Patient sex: M
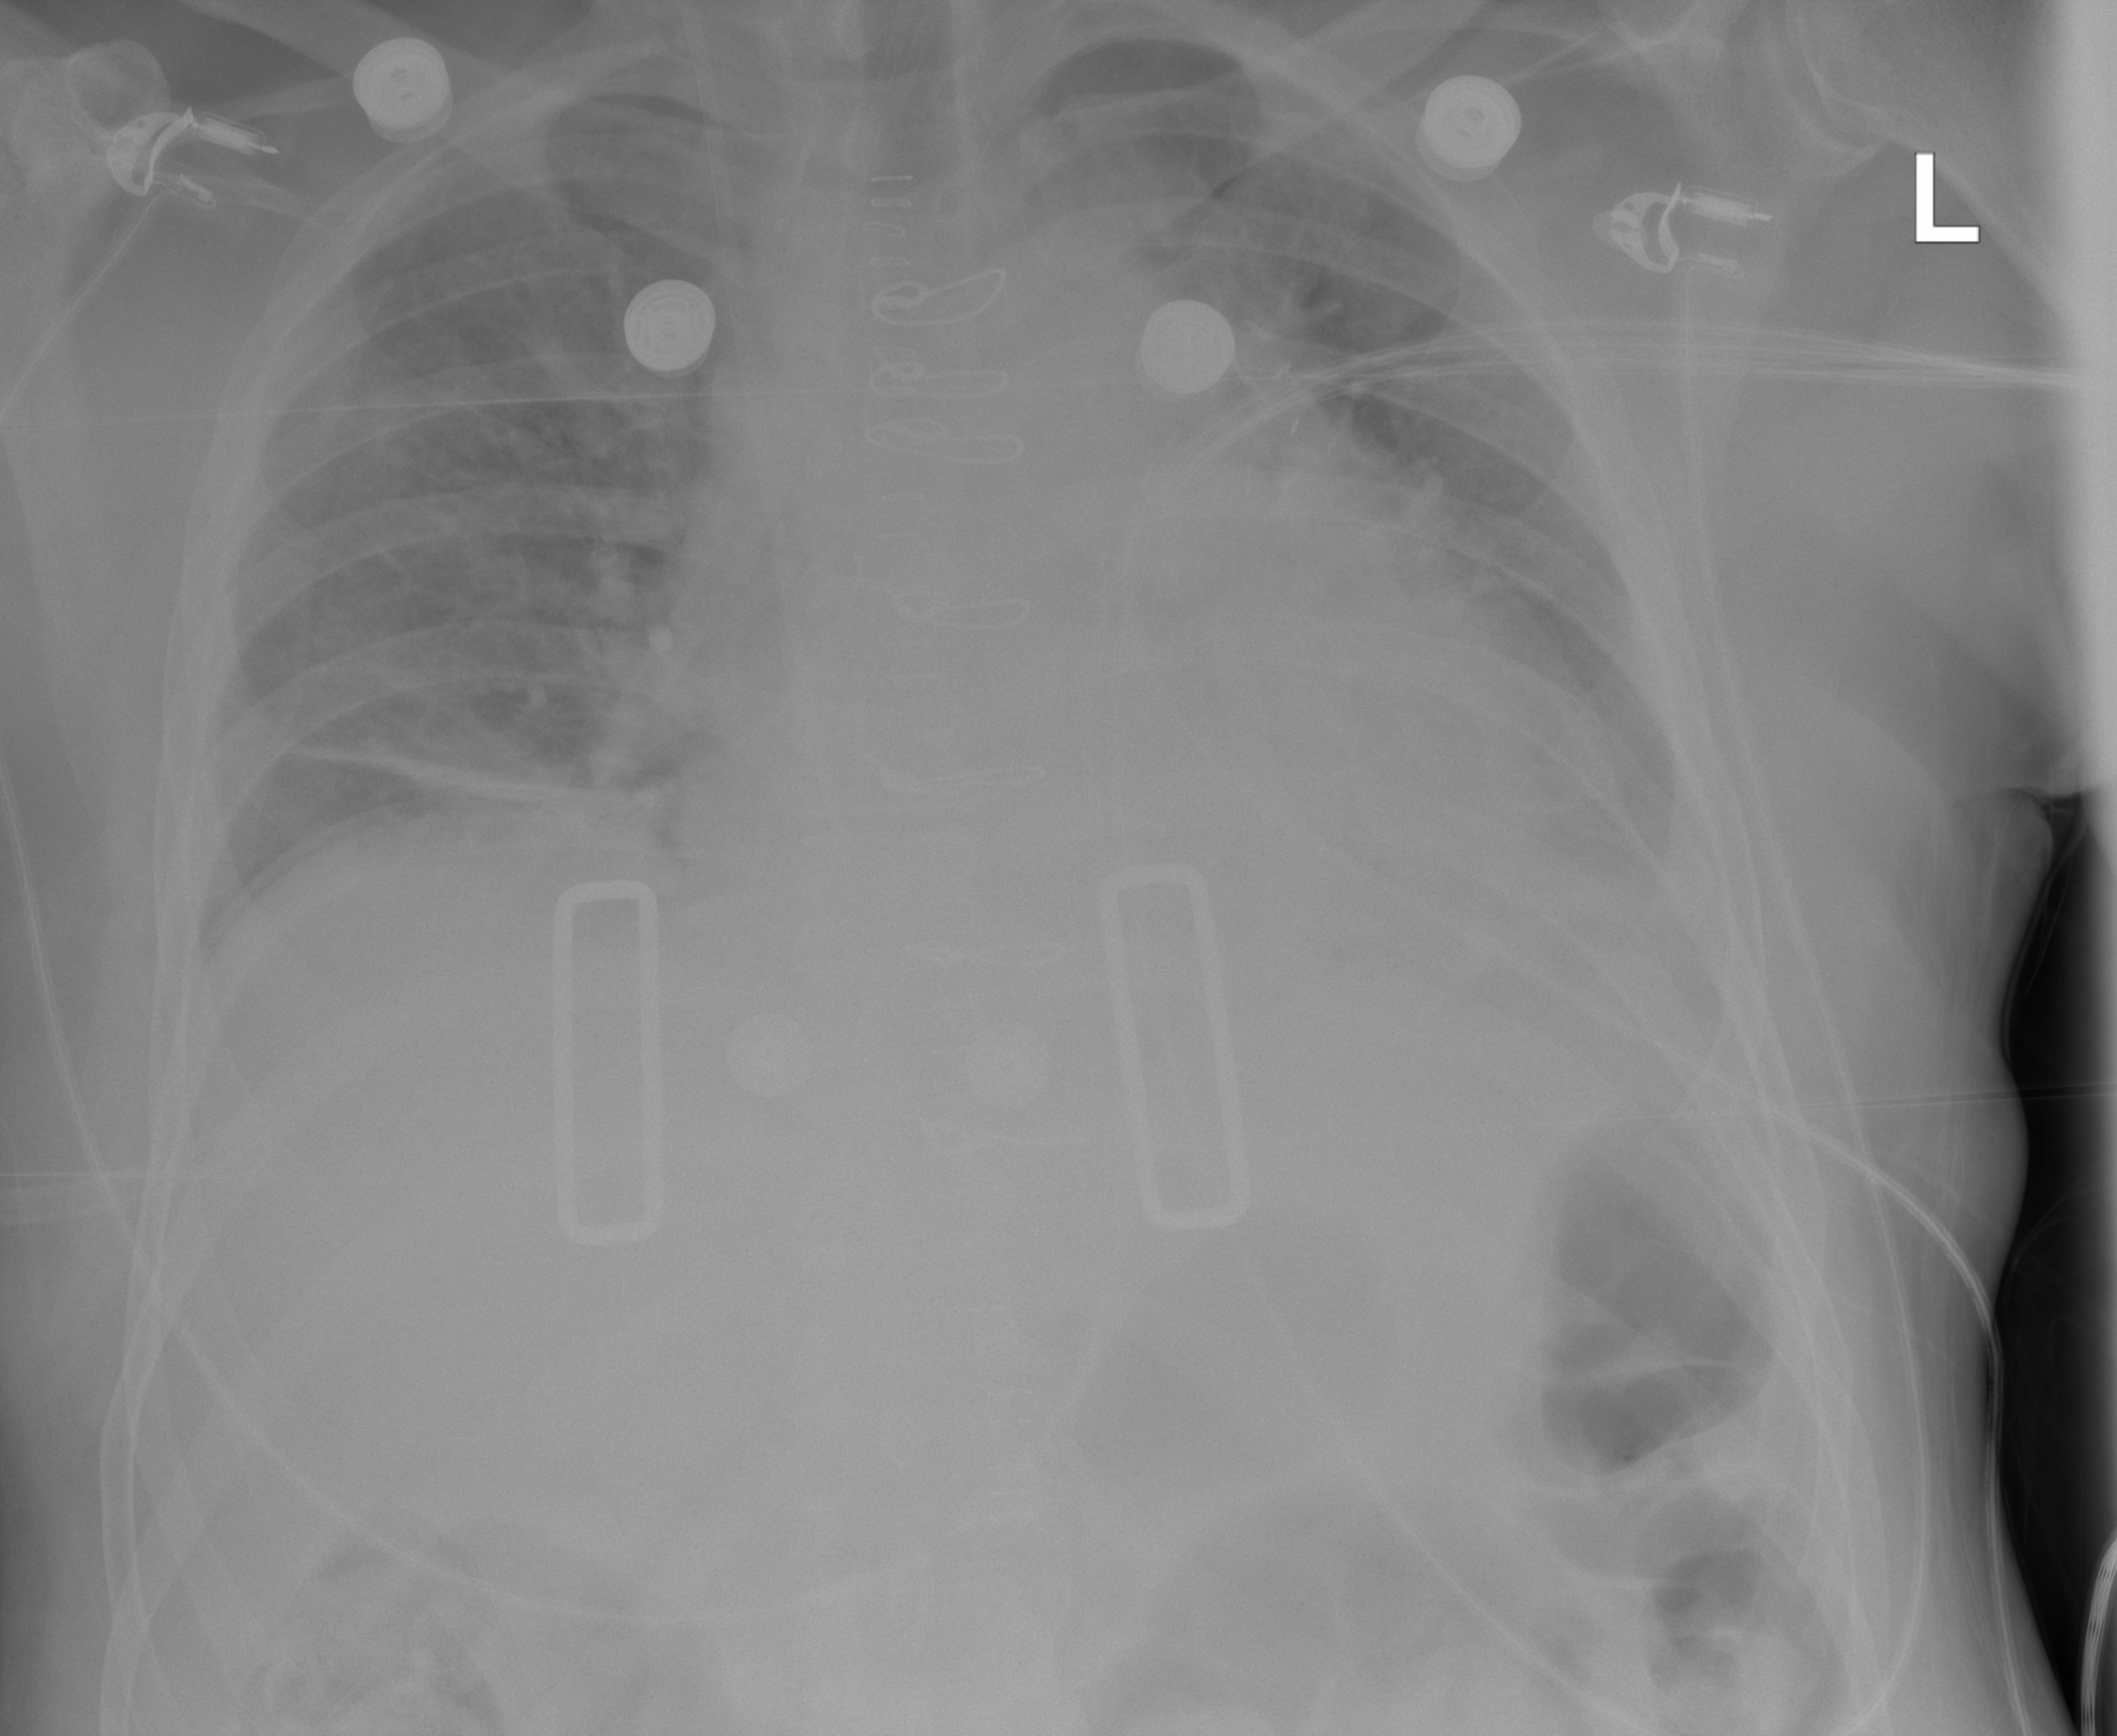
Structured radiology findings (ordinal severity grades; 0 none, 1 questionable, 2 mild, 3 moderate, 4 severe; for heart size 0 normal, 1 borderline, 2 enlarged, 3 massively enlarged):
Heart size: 2
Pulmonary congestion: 0
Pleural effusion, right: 0
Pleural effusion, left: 2
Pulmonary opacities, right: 0
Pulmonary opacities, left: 0
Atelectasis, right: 2
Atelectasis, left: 2